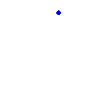
Particle: kaon